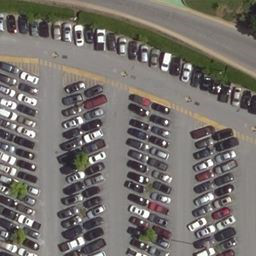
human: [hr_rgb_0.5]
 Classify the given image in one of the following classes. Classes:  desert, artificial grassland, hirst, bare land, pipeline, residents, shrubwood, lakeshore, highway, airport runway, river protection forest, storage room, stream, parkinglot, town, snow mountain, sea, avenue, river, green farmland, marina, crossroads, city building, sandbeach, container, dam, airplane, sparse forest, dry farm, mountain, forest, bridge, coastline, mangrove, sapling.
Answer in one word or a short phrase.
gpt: parkinglot